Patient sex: F
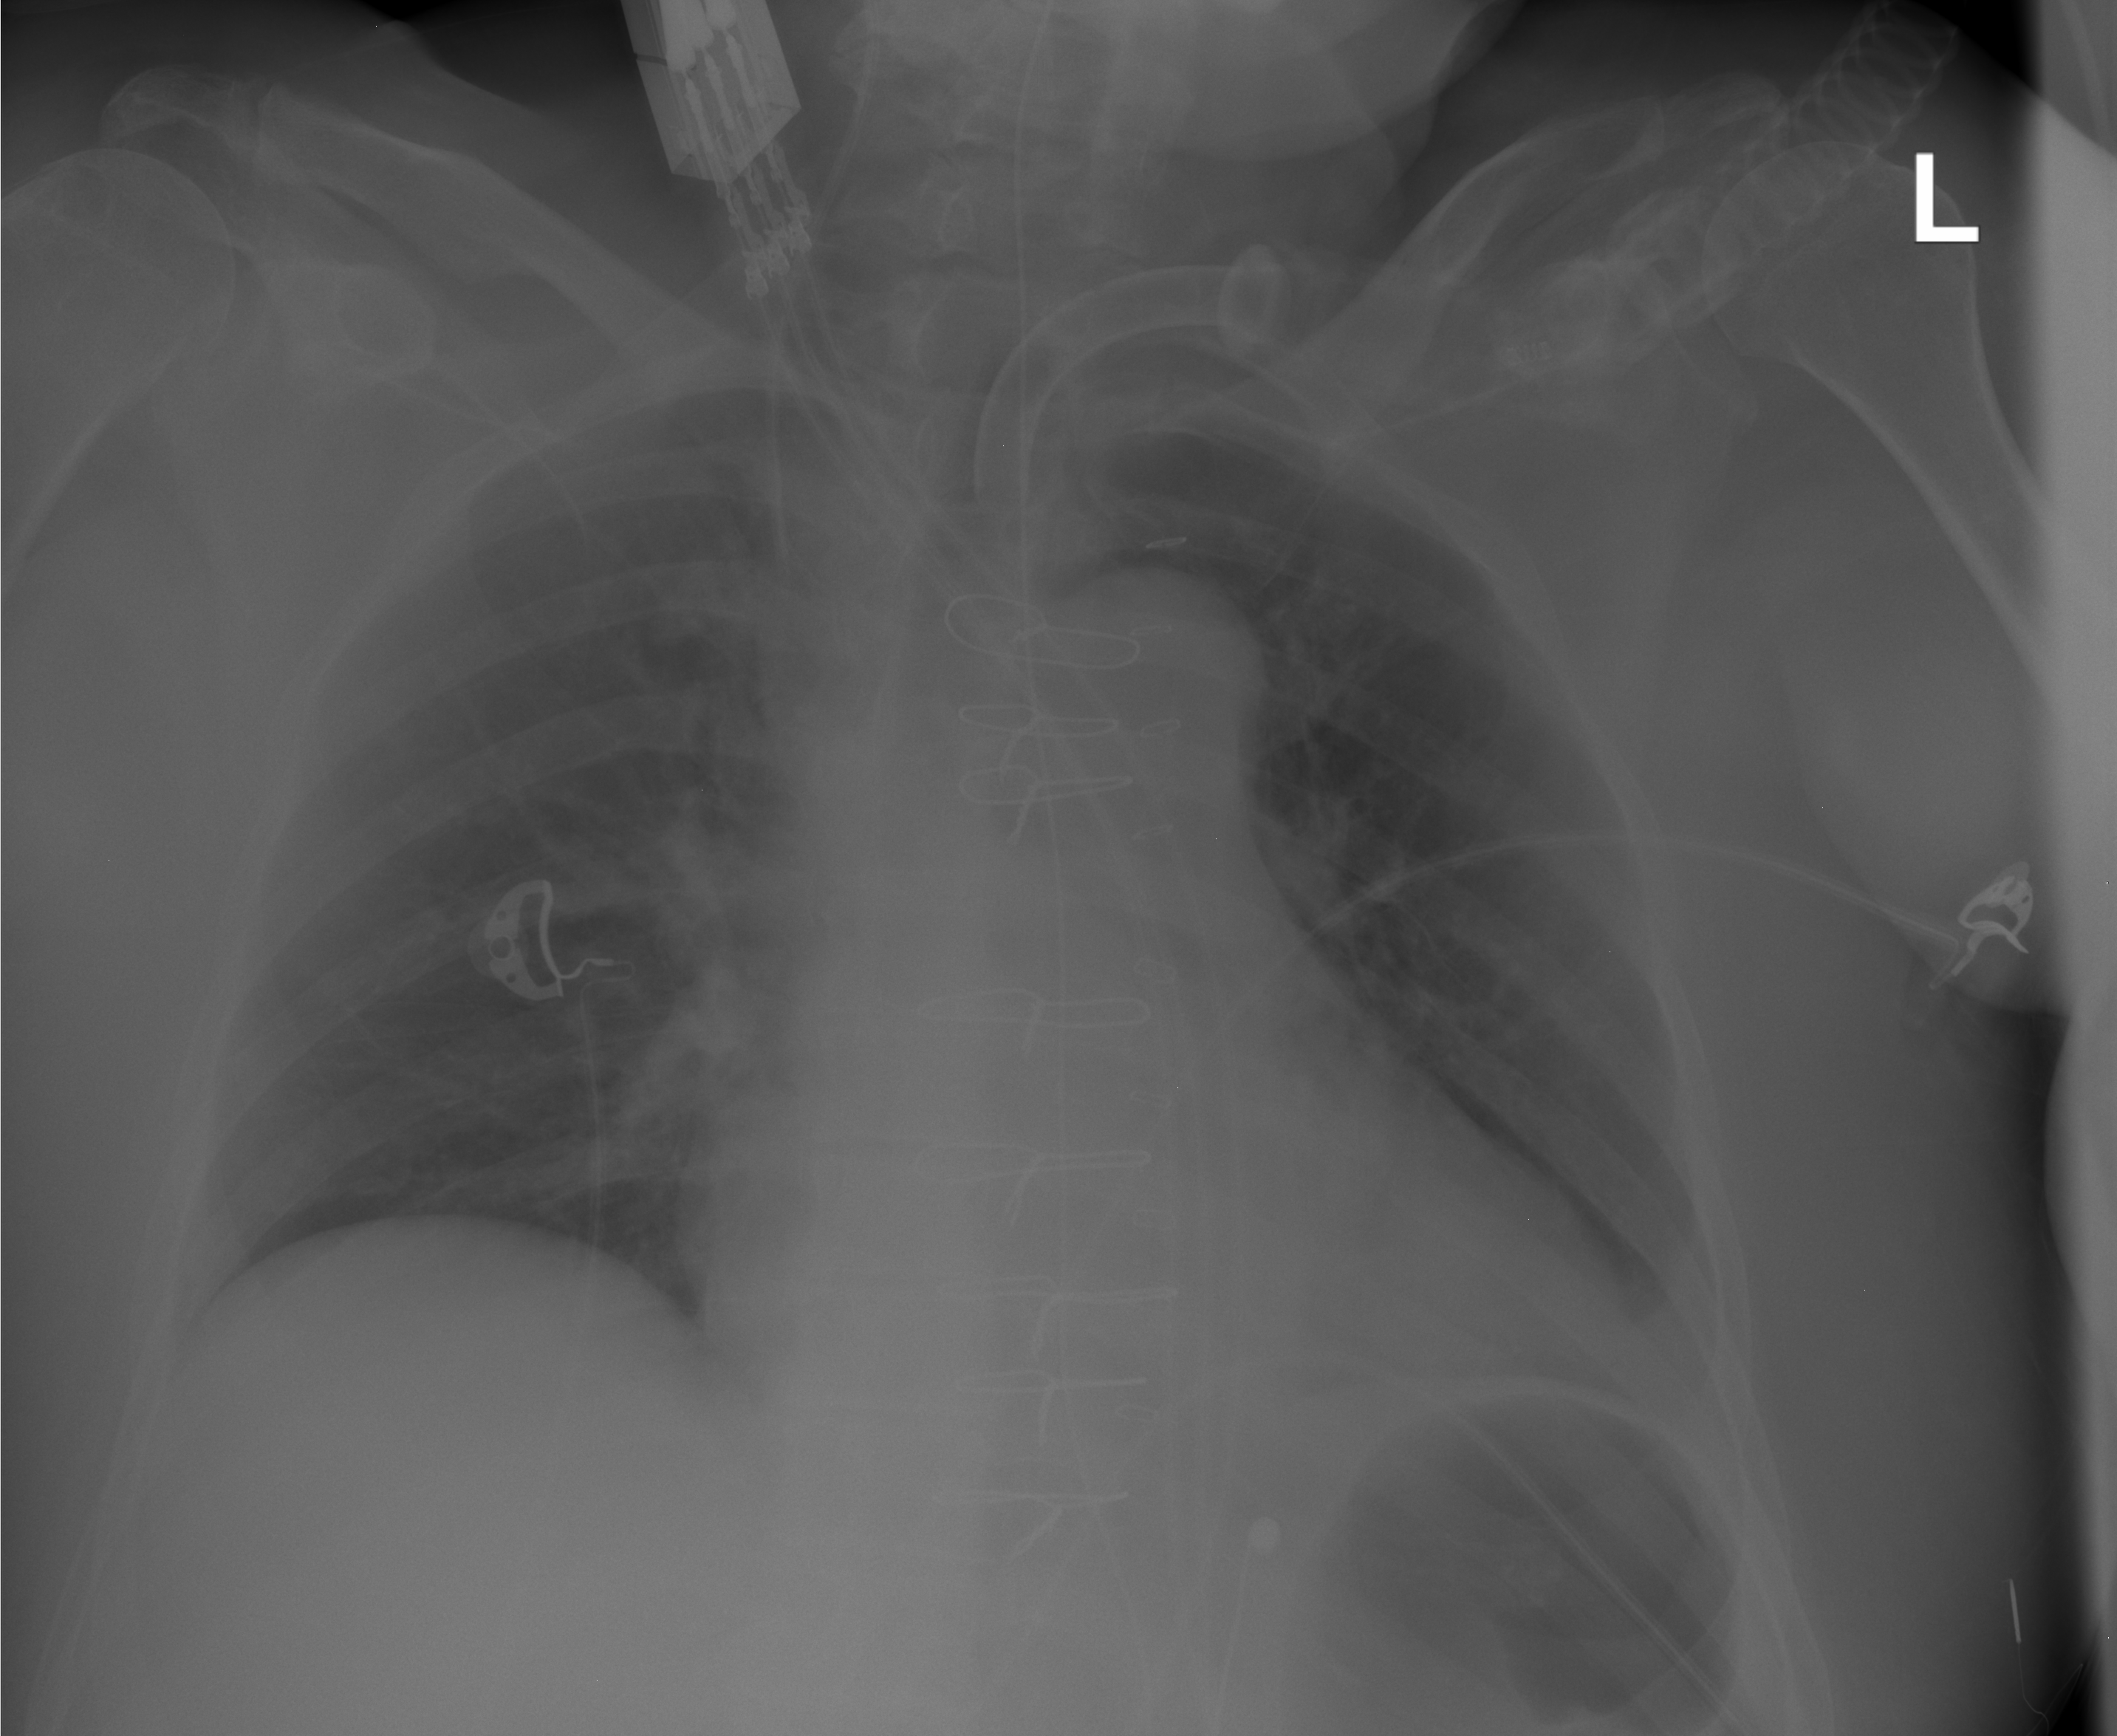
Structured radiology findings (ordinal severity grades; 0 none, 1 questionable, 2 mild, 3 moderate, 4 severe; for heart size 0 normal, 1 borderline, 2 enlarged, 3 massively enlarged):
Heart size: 2
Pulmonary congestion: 0
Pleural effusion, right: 0
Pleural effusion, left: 1
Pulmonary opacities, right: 0
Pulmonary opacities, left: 0
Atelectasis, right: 0
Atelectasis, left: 2